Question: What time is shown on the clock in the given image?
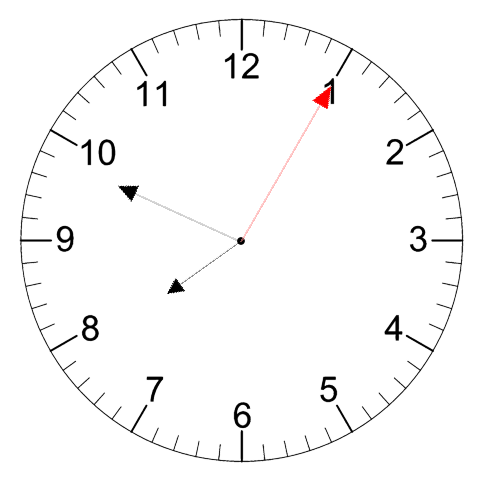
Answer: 07:49:05